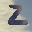
Label: 2